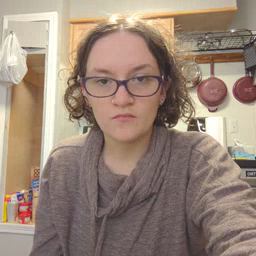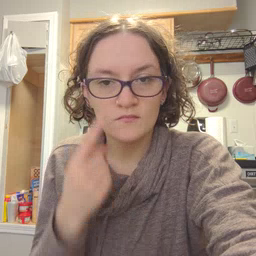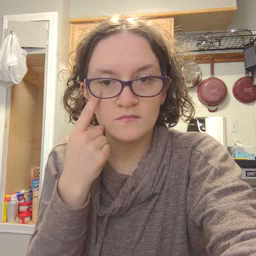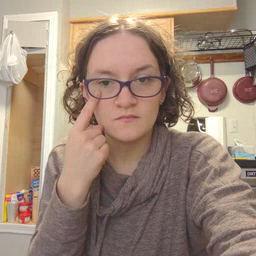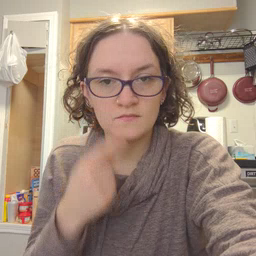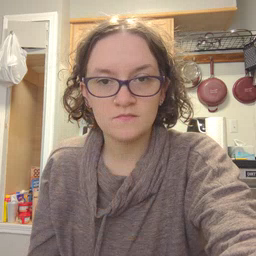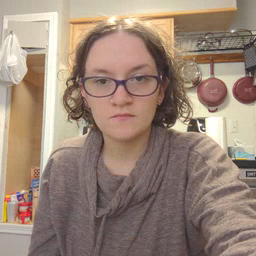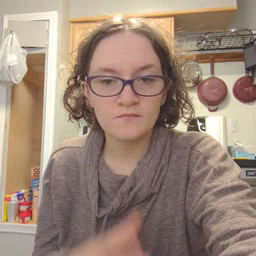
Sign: eye